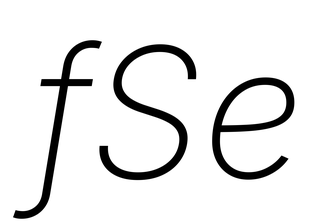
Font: Inter-Italic_ExtraLight_Italic